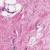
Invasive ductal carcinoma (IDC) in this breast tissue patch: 0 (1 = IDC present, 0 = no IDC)